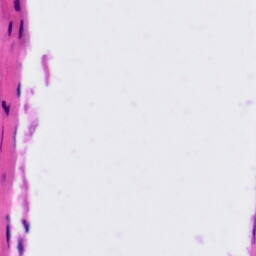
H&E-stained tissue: Tonsil